Question: When calling the method TestMethod, Intellij pops up a helpful message showing what the expected parameter should be (e.g. String test).
Is there a shortcut by which I can get Intellij to pre-fill that with the suggestion, since it already pretty much knows what should be in the method call?

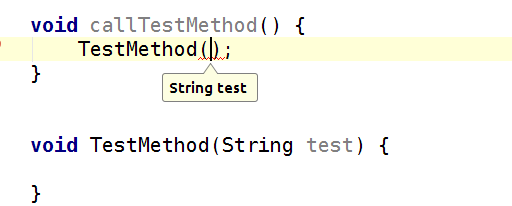
Answer: Yes, under :
'''
package com.sandbox;
import java.io.IOException;
public class Sandbox {
public static void main(String[] args) throws IOException {
String s = "";
passString();
}
public static void passString(String foo) {
}
}
'''
See this code? If you type 'passString()' then put your cursor between the parenthesis, you press ++, it will fill that parameter with "s"